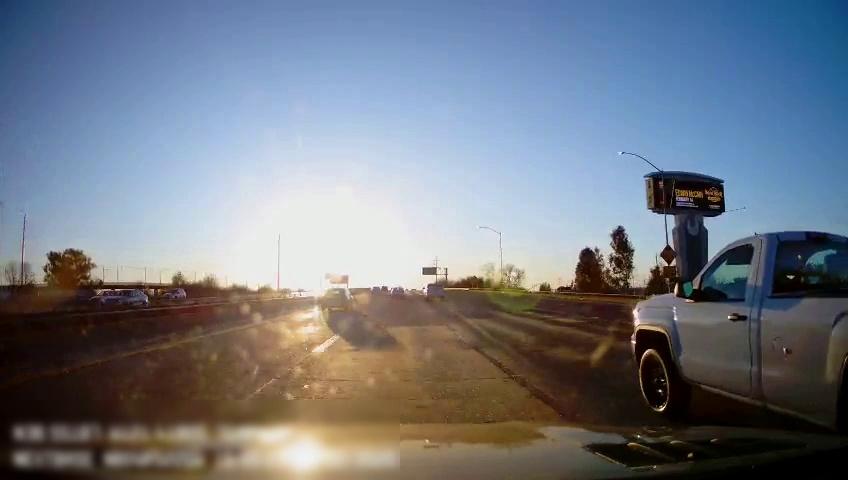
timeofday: Day
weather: Sunny
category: Drivable Space
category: Vehicles | Truck
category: Vehicles | Car
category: Vehicles | Car
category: Vehicles | Car
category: Vehicles | SUV
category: Vehicles | Car
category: Vehicles | Car
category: Vehicles | SUV
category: Lanes | Alternate Lane
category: Lanes | Alternate Lane
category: Traffic | Signs
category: Traffic | Signs
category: Traffic | Signs
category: Traffic | Signs